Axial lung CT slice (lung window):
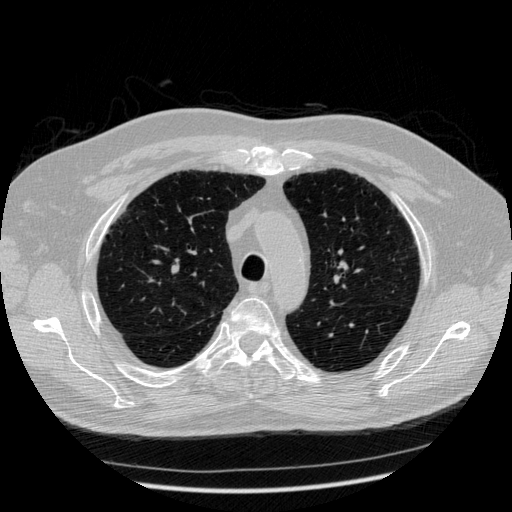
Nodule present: no